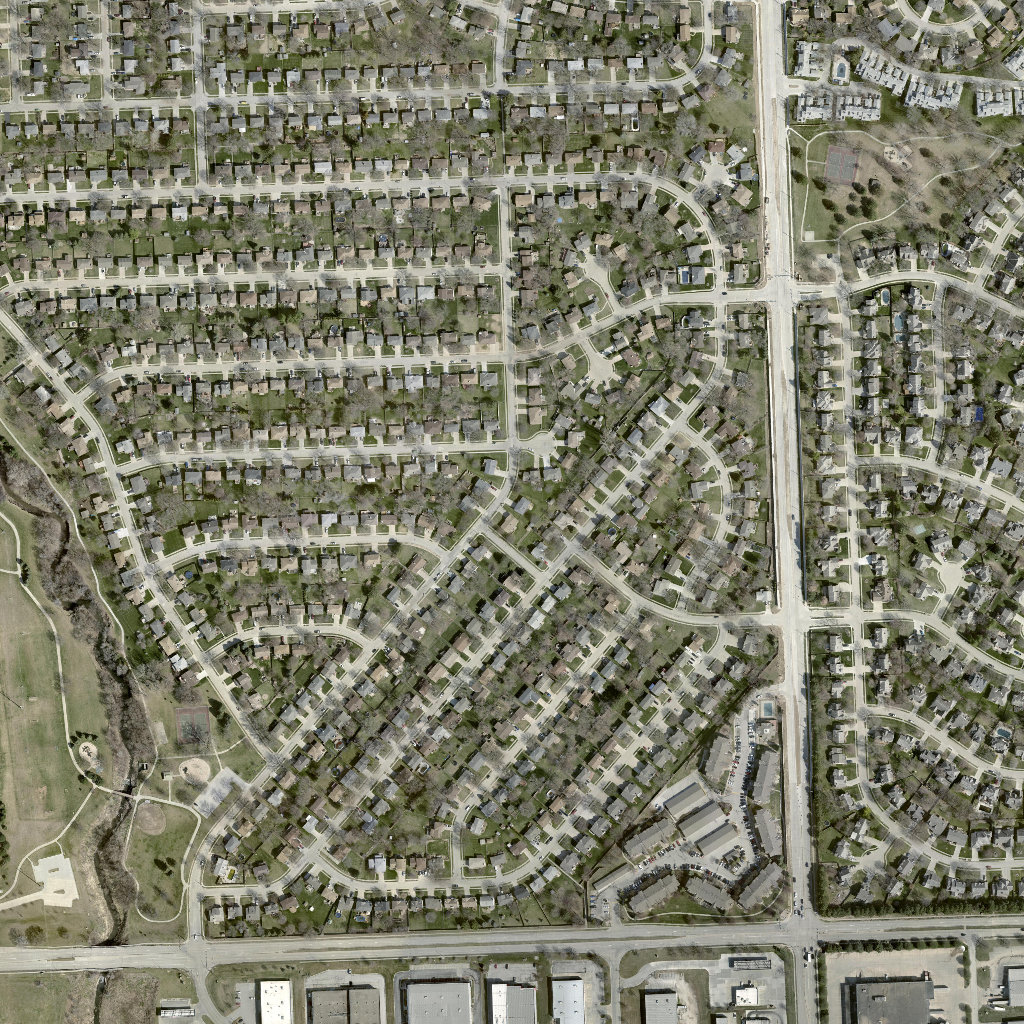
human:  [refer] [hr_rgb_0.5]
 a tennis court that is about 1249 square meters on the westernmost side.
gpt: <box>[[17, 69, 20, 72, 0]]</box>